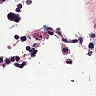
Metastatic tissue present: no